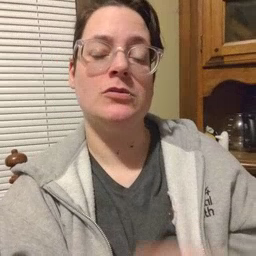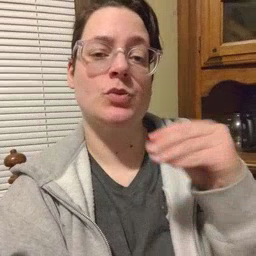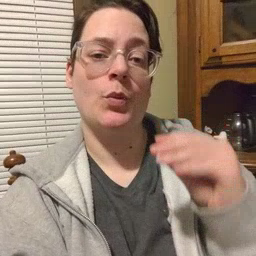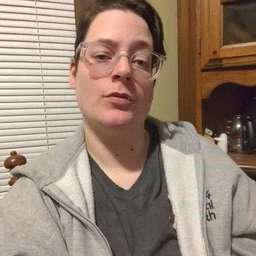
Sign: store